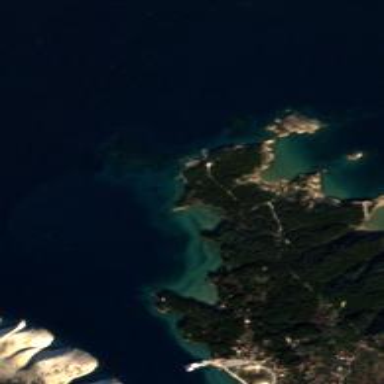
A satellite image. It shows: Beautiful bay with natural surroundings.